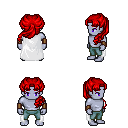
a pixel art fantasy rpg character, male body template, dark elf, purple skin, white cape, teal pants, red princess hairstyle, leather bracers, four views (front, back, left, right), 2x2 character sprite sheet, small pixel art, hard edges, no anti-aliasing